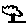
Label: tree